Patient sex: M
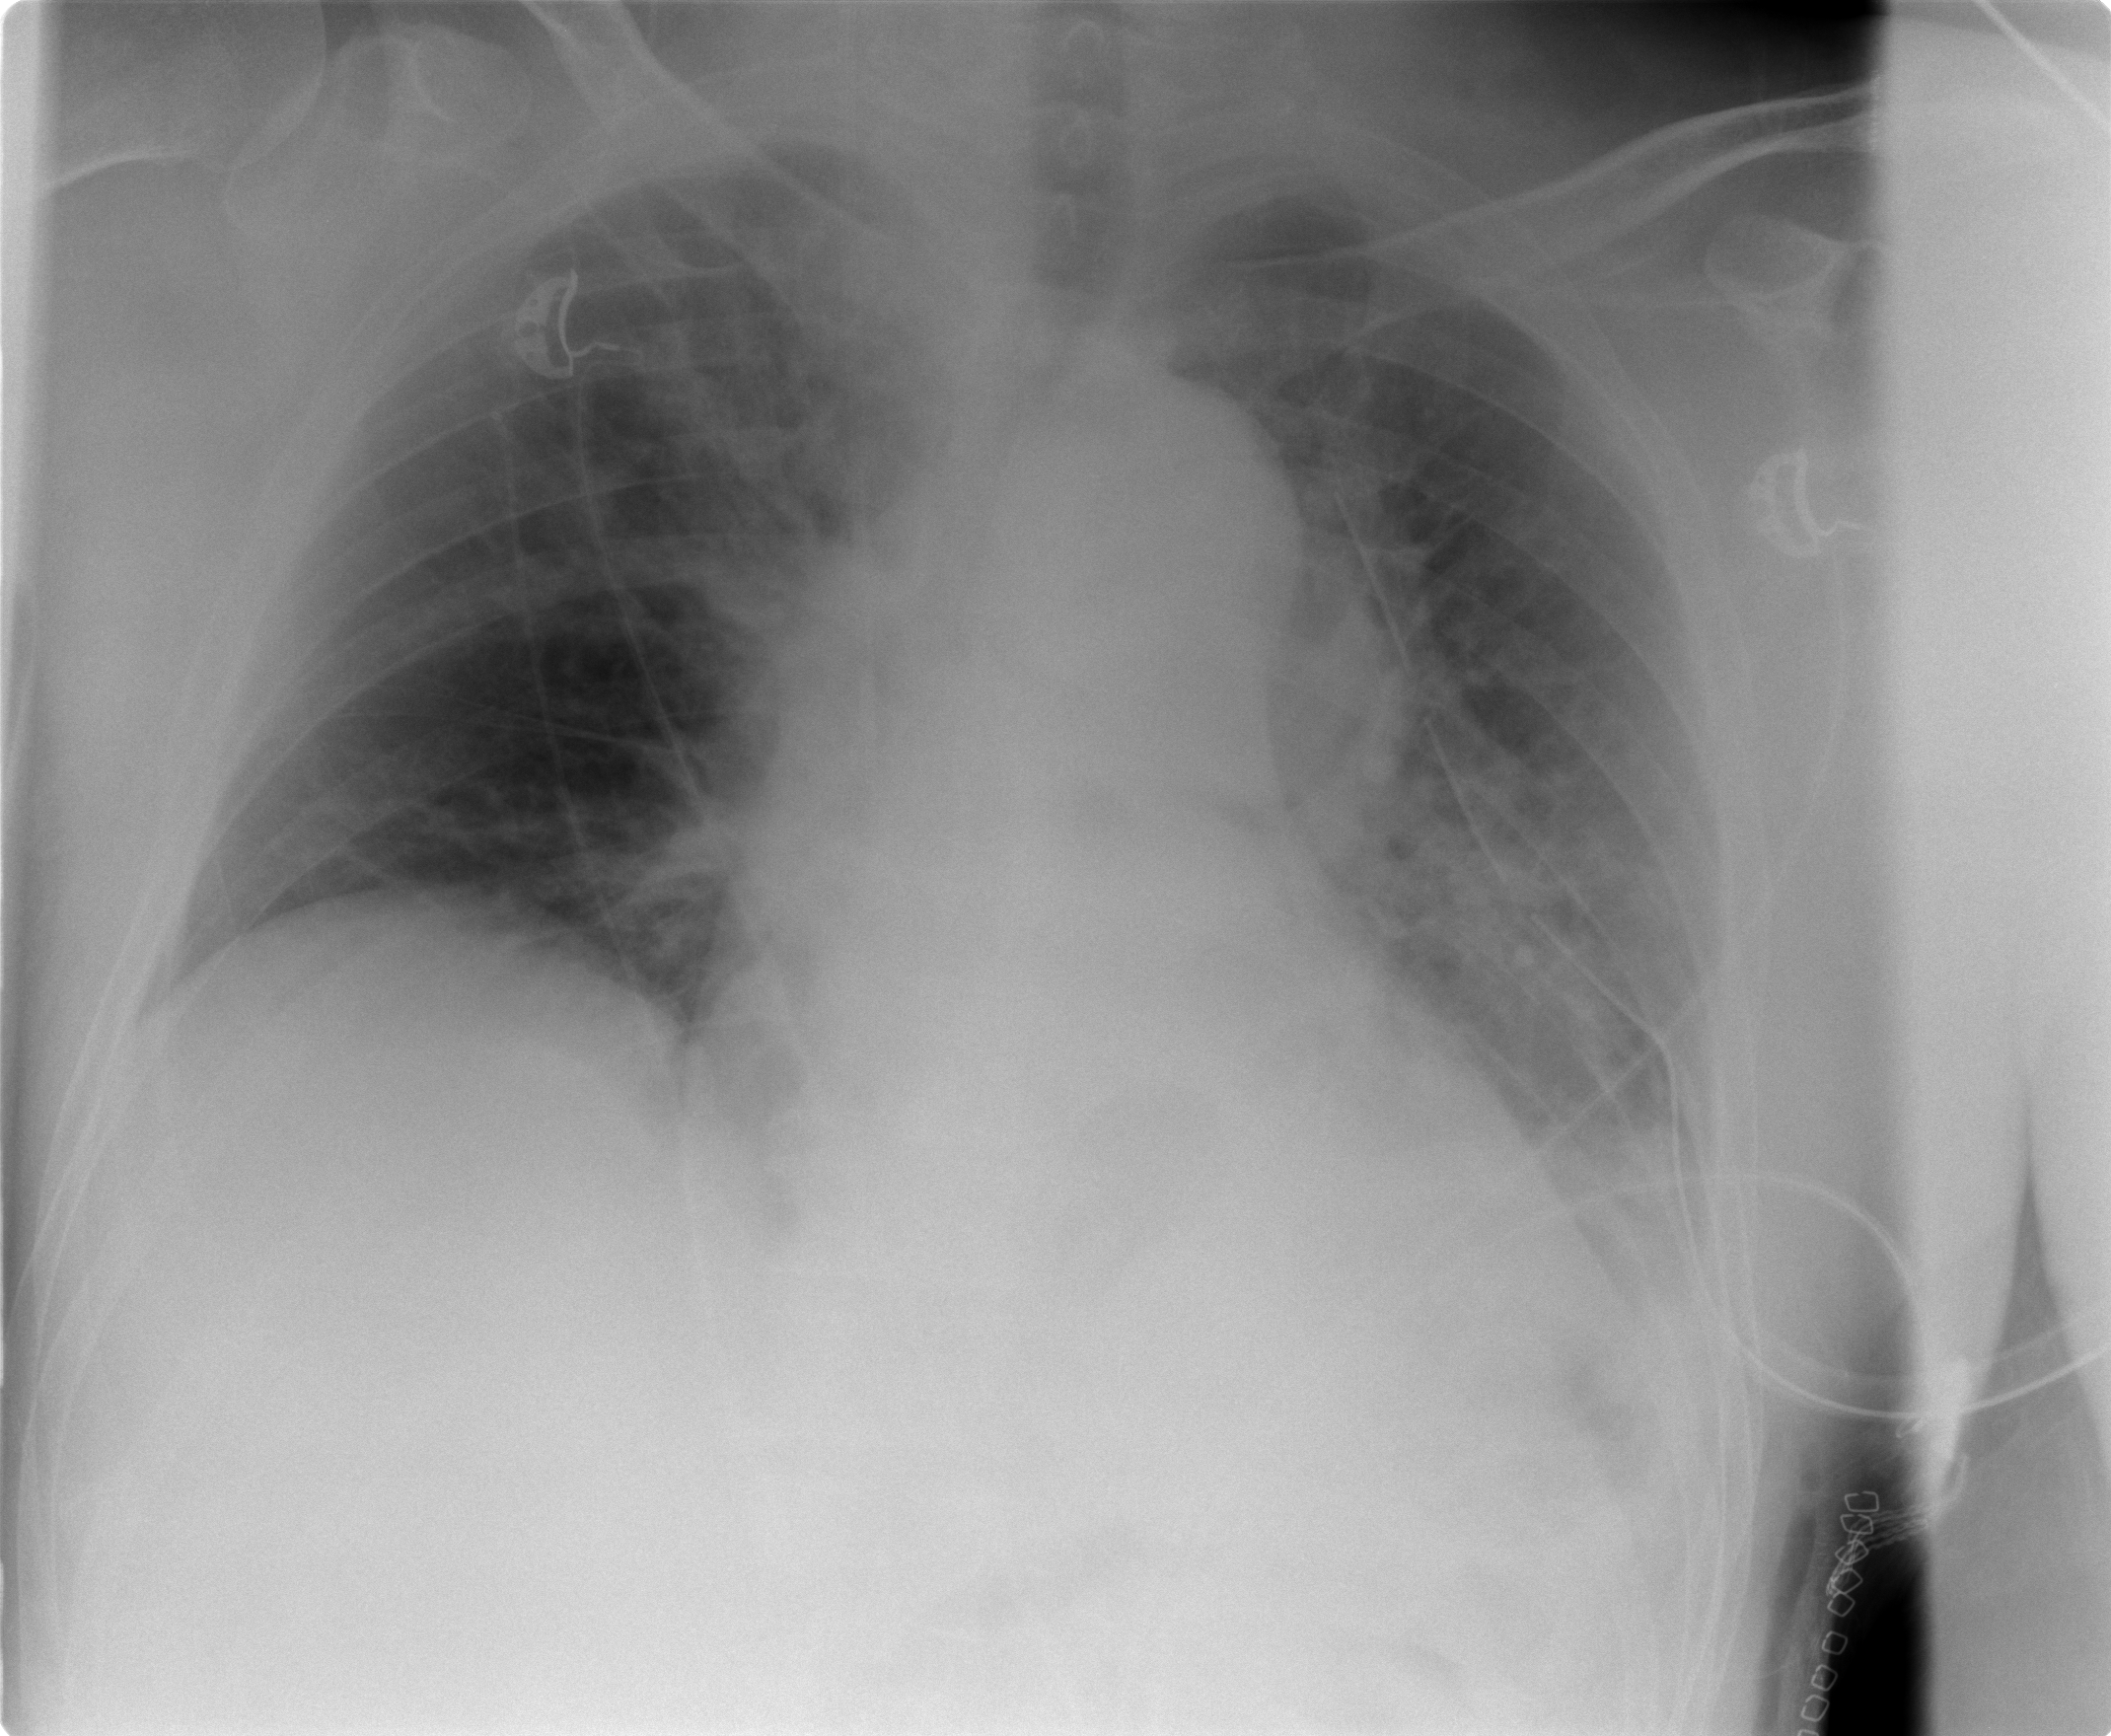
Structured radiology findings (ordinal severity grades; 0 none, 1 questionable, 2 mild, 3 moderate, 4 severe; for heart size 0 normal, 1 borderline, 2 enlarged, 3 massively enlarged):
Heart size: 2
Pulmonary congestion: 2
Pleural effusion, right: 2
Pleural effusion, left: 2
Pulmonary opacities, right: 0
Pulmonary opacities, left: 0
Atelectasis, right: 2
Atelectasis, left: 2